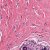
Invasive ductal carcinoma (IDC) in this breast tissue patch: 0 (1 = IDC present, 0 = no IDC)